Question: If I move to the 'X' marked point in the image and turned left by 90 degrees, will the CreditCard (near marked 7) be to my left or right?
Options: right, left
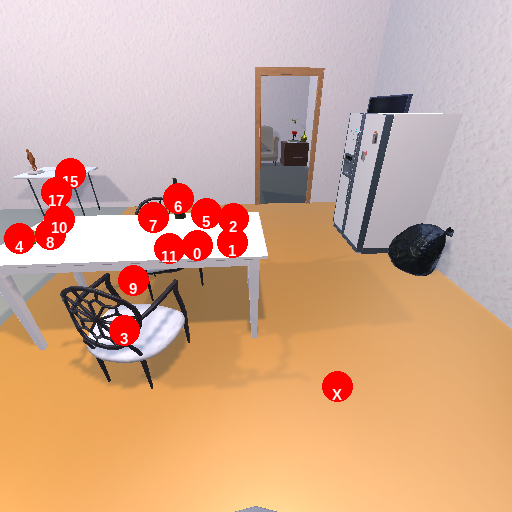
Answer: right